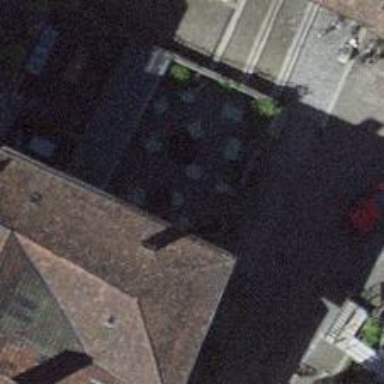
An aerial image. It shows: Restaurant.